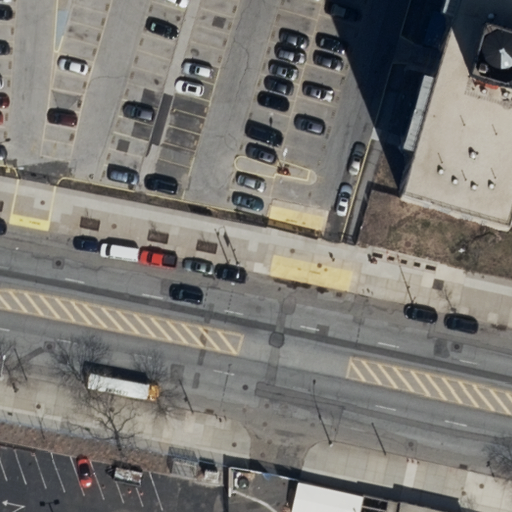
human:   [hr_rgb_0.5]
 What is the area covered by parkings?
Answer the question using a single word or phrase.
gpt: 554m2

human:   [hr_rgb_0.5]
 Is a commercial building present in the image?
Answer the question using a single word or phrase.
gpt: no

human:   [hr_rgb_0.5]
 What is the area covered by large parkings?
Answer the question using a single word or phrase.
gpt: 525m2

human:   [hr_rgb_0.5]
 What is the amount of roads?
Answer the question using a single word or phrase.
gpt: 8

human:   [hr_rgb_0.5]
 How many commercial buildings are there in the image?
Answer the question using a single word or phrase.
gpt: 0

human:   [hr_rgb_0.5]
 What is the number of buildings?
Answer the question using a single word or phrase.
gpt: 3

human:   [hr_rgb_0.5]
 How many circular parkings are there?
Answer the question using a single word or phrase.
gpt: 0

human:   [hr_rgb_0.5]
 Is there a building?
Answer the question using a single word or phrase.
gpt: yes

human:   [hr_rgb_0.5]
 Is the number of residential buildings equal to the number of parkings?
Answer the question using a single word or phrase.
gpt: no

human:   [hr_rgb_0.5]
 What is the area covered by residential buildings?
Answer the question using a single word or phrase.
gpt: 318m2

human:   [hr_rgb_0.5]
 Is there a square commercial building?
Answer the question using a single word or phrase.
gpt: no

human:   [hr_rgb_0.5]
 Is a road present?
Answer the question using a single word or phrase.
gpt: yes

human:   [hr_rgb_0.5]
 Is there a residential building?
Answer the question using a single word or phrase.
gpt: yes

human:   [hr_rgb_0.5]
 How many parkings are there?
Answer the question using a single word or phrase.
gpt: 2

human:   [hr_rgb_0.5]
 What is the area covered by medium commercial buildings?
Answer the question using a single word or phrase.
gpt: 0m2

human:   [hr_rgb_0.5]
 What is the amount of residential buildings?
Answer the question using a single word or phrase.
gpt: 3

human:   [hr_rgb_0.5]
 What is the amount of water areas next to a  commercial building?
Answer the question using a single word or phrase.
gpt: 0

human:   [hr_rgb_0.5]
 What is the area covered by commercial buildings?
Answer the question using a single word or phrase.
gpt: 0m2

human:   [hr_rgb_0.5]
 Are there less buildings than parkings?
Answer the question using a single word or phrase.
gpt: no

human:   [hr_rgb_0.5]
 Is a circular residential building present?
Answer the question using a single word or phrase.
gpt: no

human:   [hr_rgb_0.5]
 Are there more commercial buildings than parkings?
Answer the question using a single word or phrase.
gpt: no

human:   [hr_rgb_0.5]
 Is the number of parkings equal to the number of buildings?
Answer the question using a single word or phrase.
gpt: no

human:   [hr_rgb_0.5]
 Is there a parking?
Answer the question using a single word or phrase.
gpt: yes

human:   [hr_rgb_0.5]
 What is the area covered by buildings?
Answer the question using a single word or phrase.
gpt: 318m2

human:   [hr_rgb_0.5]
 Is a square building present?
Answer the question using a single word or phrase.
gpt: no

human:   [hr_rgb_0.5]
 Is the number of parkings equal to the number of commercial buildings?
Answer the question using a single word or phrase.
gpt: no

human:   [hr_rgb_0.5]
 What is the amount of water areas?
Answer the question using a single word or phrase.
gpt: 0

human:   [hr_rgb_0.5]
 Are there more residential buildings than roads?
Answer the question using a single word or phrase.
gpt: no

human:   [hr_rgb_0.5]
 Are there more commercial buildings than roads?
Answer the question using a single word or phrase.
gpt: no

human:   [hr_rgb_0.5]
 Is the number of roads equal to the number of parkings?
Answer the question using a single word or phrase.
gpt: no

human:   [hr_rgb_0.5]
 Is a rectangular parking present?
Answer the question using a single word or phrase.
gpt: yes

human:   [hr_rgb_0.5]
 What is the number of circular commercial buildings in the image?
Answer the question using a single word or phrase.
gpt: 0

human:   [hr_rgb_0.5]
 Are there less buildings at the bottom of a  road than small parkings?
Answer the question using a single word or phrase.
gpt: no

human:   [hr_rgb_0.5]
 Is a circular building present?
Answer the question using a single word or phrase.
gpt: no

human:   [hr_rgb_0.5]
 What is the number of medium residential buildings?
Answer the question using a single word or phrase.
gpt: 1

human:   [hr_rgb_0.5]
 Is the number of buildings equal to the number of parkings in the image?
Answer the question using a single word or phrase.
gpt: no

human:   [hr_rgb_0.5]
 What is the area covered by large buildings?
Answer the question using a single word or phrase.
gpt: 0m2

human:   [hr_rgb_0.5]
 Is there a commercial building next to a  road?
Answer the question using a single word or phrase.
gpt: no

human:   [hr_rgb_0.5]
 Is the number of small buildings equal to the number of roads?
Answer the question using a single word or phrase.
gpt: no

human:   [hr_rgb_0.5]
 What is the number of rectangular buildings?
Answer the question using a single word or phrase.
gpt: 2

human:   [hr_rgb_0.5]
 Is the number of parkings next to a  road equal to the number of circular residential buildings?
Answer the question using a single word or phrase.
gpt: no

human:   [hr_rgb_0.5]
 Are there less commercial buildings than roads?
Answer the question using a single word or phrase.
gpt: yes

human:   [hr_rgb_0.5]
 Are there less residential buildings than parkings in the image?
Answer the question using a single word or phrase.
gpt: no

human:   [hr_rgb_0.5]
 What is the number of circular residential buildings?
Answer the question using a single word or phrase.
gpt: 0

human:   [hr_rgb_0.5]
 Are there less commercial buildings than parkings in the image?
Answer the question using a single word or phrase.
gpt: yes

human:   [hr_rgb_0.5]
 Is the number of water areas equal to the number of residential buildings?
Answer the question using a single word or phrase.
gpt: no

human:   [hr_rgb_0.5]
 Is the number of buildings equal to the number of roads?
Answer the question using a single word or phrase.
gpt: no

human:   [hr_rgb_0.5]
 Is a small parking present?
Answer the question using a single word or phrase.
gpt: yes

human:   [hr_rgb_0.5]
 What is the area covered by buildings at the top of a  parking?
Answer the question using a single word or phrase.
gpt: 318m2

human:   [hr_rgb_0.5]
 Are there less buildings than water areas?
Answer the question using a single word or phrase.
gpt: no

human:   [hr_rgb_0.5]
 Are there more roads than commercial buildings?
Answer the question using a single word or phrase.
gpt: yes

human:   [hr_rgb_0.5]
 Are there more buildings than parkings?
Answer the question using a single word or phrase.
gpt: yes

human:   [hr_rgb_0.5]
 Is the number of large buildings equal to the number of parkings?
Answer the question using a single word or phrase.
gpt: no

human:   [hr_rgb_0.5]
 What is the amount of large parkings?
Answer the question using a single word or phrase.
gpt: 1

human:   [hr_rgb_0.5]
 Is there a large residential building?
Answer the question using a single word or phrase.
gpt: no

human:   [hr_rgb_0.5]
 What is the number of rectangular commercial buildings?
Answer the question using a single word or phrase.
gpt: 0

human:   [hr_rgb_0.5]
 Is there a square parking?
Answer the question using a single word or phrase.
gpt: no

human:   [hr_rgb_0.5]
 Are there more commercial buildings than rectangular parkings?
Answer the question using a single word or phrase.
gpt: no

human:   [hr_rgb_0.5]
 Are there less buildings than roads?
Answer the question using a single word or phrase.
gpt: yes

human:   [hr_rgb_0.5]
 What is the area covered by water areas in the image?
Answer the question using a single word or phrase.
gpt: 0m2

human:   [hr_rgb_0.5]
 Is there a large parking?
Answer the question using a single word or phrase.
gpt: yes

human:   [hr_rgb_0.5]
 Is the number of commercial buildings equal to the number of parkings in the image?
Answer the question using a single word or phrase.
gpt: no

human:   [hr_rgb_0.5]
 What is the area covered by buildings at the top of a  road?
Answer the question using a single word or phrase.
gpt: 243m2

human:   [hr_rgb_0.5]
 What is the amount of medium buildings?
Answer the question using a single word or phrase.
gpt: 1